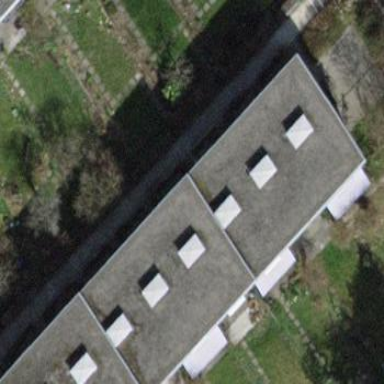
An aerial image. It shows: Terrace building with flat roof.